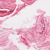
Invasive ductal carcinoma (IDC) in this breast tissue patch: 0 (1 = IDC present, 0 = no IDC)